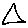
Label: triangle